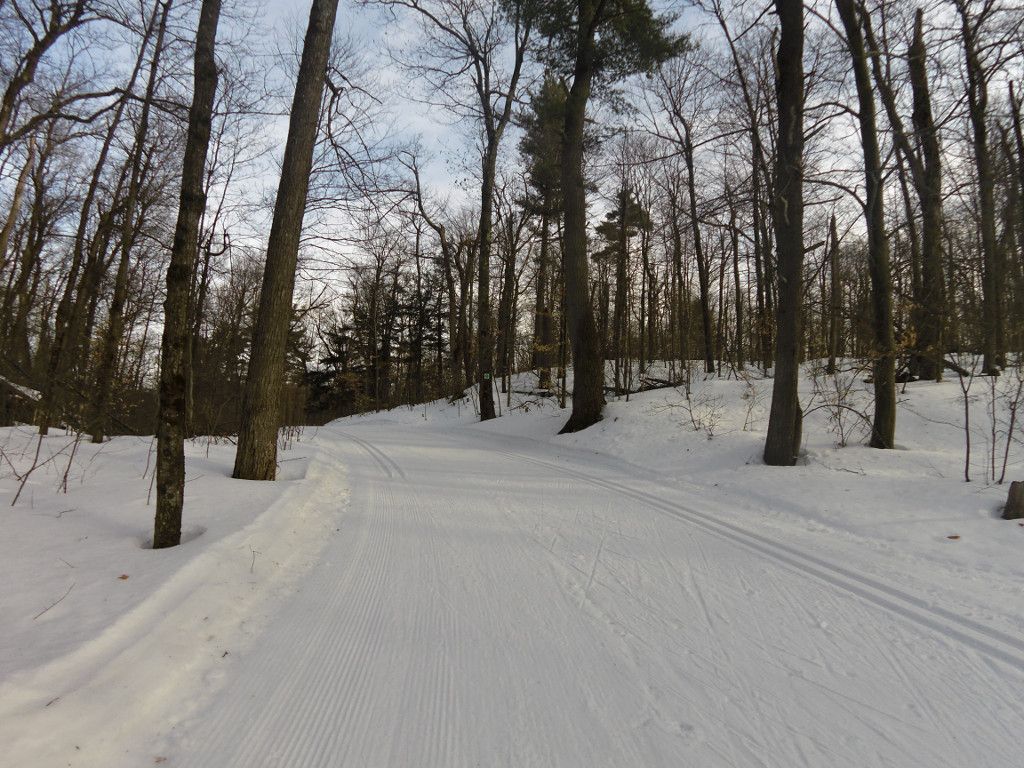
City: ottawa-gatineau